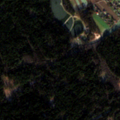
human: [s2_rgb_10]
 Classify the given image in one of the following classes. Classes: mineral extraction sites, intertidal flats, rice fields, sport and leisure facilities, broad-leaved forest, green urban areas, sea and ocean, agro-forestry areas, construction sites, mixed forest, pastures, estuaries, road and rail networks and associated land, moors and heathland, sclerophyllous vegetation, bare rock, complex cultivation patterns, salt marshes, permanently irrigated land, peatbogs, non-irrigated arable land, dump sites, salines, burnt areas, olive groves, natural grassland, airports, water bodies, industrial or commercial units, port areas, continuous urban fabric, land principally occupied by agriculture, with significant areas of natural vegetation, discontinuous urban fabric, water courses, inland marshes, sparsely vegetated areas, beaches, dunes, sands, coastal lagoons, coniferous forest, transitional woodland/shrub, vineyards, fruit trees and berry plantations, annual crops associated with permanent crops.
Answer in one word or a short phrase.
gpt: discontinuous urban fabric, non-irrigated arable land, coniferous forest